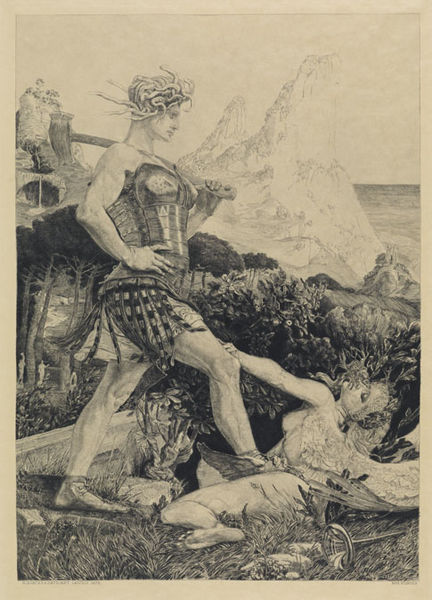
Titel: Zeit und Ruhm (Vom Tode, Zweiter Theil, Opus XIII, Blatt 11)
Künstler: Max Klinger
Standort: Karlsruhe
Institution: Staatliche Kunsthalle Karlsruhe
Schlagwörter: akt, baum, berg, dunkel, felsen, flügel, fuß, hand, held, himmel, kampf, kopf, mann, meer, nackt, umhang, wasser, weiß, bäume, frauen, landschaft, menschen, mädchen, see, blume, blumen, braun, brust, busen, finger, frau, frisur, geste, grau, haar, hell, hut, schwarz, skizze, zeichnung, blick, dame, gras, rasen, schleier, wiese, zaun, rock, symbolismus, mütze, arm, augen, böse, federn, rahmen, stehen, stein, steine, tod, tot, bild, herr, horn, feld, gräser, horizont, natur, brücke, busch, büsche, gebüsch, gehen, boden, fransen, haare, pose, paar, pflanzen, höhle, krone, locken, wald, engel, statue, beine, bein, brüste, küste, schrift, strand, liebe, papier, liegen, mieder, schuhe, moderne, berge, fels, gebirge, gipfel, grafik, graphik, hecke, vergilbt, sepia, gewalt, jugendstil, muskeln, glanz, glänzend, metall, sandalen, klinger, max klinger, nackte, erotik, knie, liegend, waden, fallen, klippe, ozean, verderben, panzer, buch, druck, schwarz-weiss, radierung, stich, greifen, schwert, brutal, soldat, waffe, schlange, bleistift, degen, helm, herrscher, allegorie, kranz, mythologie, göttin, ritter, kämpfen, rüstung, sieg, buchseite, triumph, kaputt, brustpanzer, harnisch, statuen, ausgestreckt, sterben, lanschaft, axt, hammer, antik, entblöst, götter, muskel, thor, mystisch, stark, amazone, griechisch, nymphe, sage, flehen, frrau, göttinen, schreiten, getötet, gorgo, griechenland, medusa, meduse, medusenhaupt, perseus, schlangen, schlangenhaar, korsett, nibelungen, opfer, töten, hermes, tröte, merkur, posaune, kupferstich, beil, gefallene, geliebte, athene, mystik, fackel, phantasie, sieger, gefallen, hacke, siegerpose, oberarme, tritt, begehren, bitten, besiegte, bräunlich, heroine, kriegerin, germania, monster, max, göttinnen, corsage, trompete, grafi, quelle, meere, anfassen, treten, ägis, priesterin, besiegt, absturz, besiegen, mini, pandorra, felssen, schlangenkopf, engeö, gorgonen, bezwingen, medea, typ, schlangenhaupt, kurzer rock, unterwerfen, verlierer, jason, busc, besiegter, walküre, siegerin, grafikk, kreidefelsen, flügelschuh, walkyre, götinnen, kuste, el, 1600, üstung, 1500, triumphierend, erpressung, frau am boden liegend, dunjkel, gefallener engel, dark side, ägs, hcke, niederlge, klippeen, unterlegene, germanika, siegeshaltung, schwart weisß